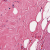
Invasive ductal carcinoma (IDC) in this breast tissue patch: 0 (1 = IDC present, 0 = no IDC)